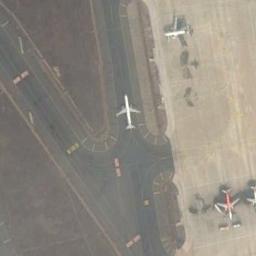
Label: runway